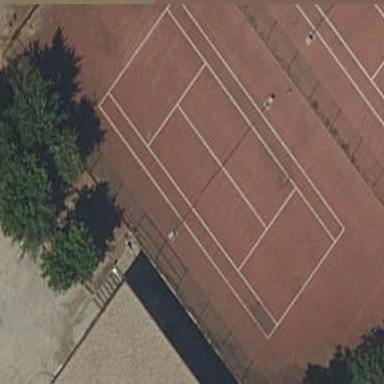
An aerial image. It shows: Tennis court on pitch designated for leisure land.